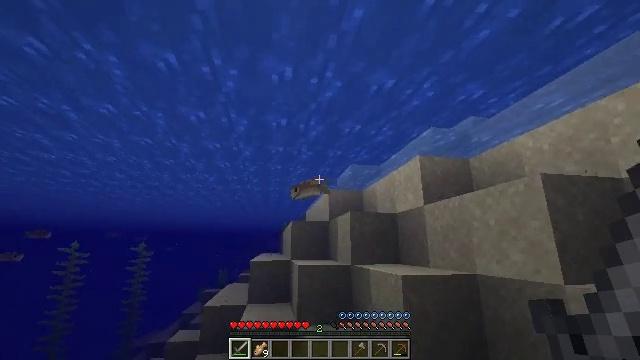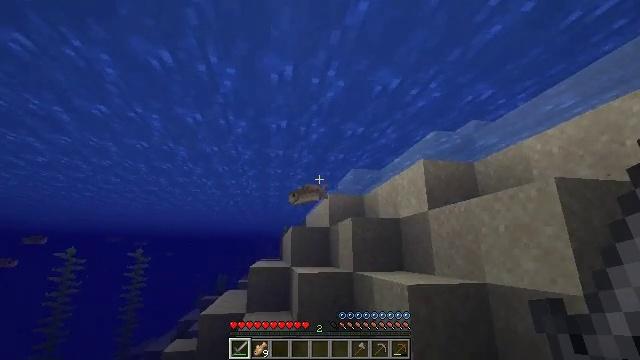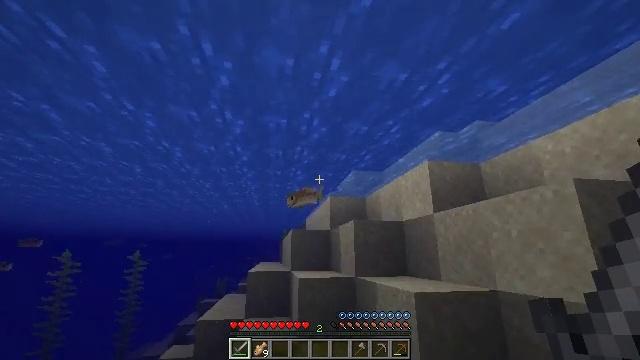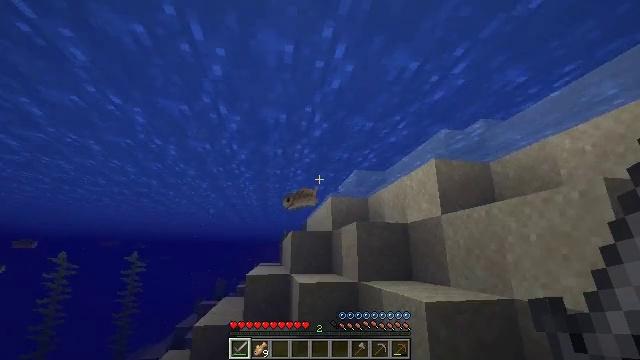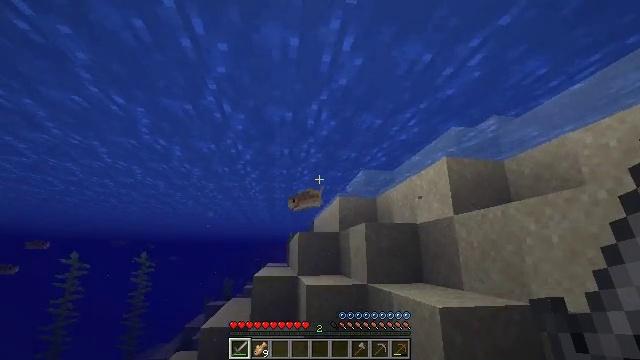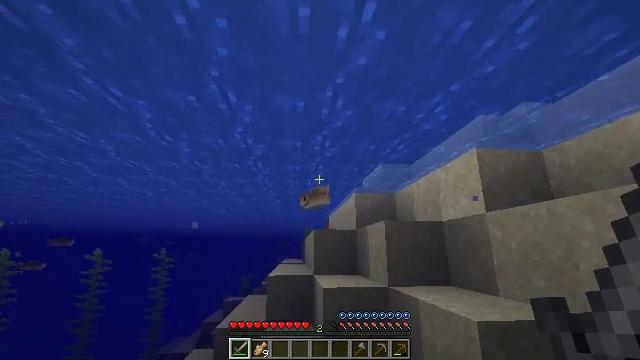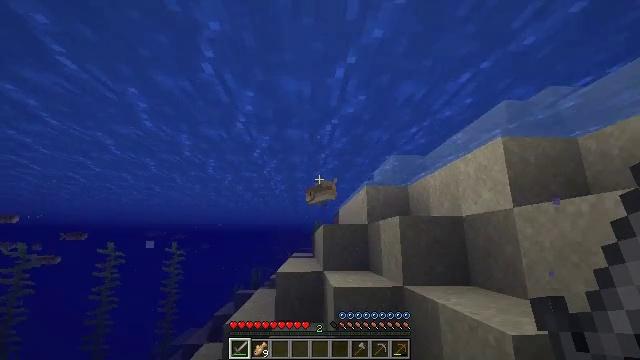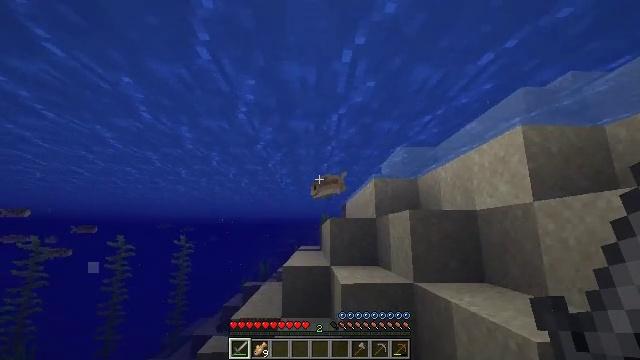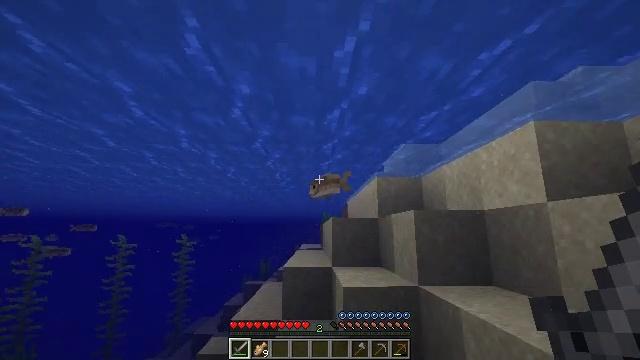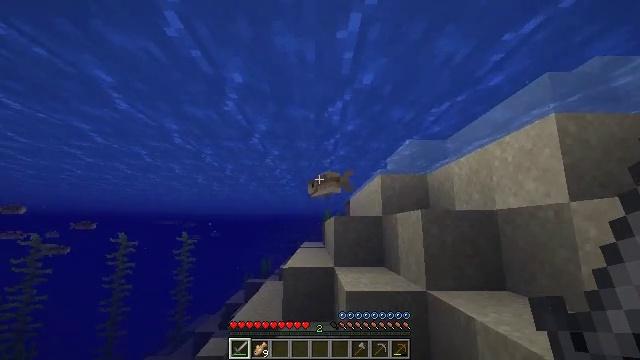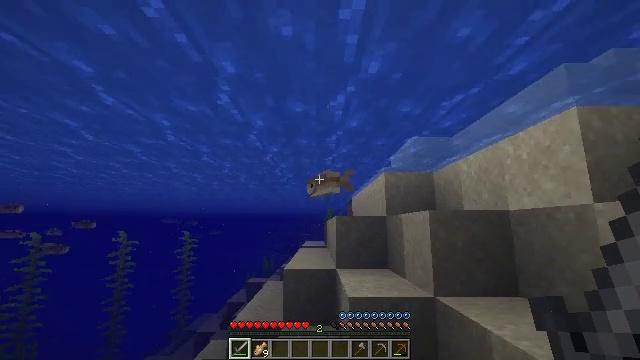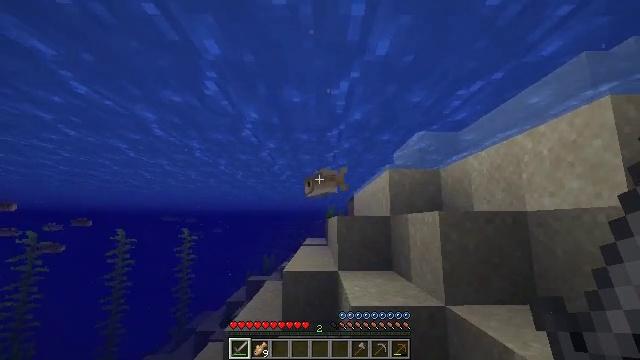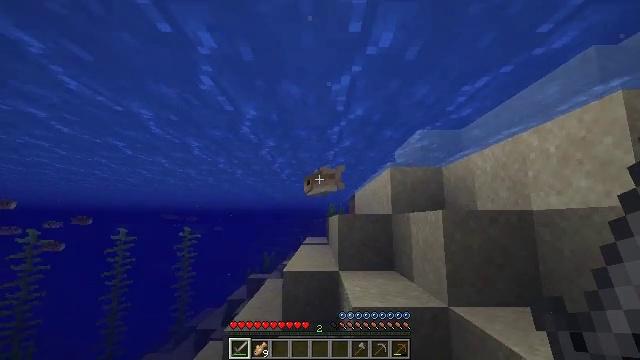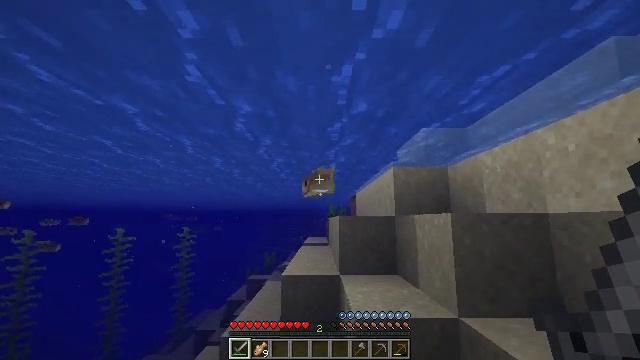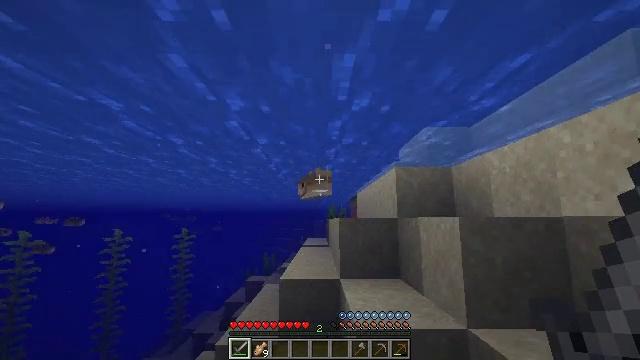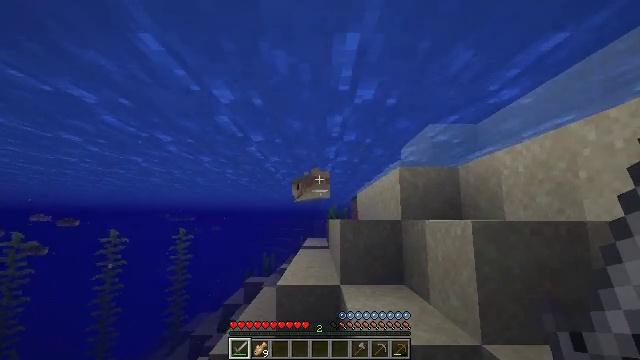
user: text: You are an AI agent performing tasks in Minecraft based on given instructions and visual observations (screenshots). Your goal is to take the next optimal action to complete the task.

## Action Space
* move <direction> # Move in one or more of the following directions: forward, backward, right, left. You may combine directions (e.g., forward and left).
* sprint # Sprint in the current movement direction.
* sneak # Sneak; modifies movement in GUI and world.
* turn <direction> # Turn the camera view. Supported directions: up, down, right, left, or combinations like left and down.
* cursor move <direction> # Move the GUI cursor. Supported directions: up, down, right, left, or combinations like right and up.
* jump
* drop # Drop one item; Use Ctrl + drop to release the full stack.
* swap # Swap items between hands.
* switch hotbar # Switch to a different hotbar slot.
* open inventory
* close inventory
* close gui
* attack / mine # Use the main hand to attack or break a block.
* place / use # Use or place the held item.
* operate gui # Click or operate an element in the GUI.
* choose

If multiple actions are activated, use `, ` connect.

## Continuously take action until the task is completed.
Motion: motion action
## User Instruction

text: Hunt a cod.
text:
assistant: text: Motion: move forward, turn up
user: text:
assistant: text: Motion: move forward
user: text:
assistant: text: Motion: move forward
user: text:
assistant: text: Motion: move forward, turn left
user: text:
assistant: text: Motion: move forward, turn left and down
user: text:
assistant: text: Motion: move forward, turn left and down
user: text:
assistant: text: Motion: move forward, turn left and down
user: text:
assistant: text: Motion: move forward
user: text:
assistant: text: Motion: move forward
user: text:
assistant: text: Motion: move forward
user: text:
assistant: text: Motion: move forward
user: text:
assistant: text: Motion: move forward
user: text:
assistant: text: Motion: move forward
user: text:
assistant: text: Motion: move forward
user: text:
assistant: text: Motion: move forward
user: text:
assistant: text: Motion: move forward, turn left and down
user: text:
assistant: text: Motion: move forward, turn left and down
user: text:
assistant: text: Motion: move forward, turn left and down, attack / mine
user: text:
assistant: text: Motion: move forward, attack / mine
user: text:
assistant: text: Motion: move forward, attack / mine
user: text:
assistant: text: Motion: move forward, attack / mine
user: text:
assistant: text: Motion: move forward
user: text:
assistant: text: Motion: move forward
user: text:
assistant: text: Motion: move forward
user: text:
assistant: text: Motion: move forward
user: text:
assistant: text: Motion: move forward
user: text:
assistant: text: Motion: move forward
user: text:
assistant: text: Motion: move forward, turn left
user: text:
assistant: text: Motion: move forward, turn left and down
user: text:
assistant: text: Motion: move forward, turn left and down